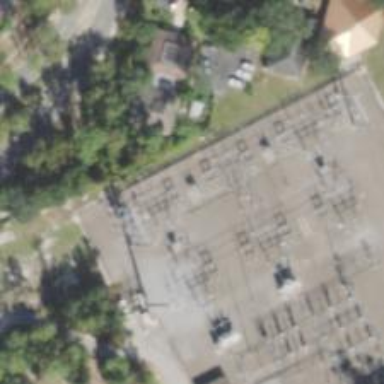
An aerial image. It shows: Switch for power supply.